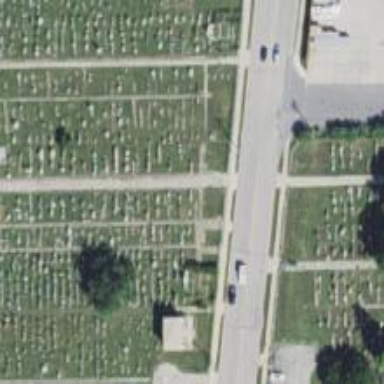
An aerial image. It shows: Sector within cemetery.